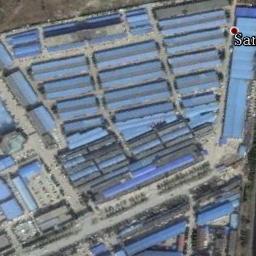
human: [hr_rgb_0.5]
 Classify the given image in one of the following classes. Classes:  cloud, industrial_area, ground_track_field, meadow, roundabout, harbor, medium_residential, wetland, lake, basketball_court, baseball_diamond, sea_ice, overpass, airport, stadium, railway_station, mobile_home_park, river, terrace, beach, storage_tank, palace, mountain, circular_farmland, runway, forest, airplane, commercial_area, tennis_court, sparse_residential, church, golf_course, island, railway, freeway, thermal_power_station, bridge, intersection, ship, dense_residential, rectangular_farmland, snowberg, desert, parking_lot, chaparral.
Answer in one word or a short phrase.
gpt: industrial_area